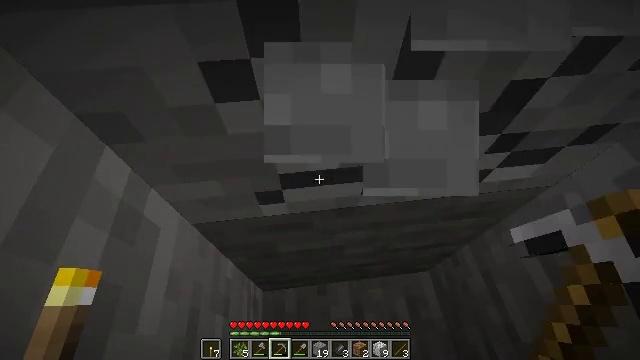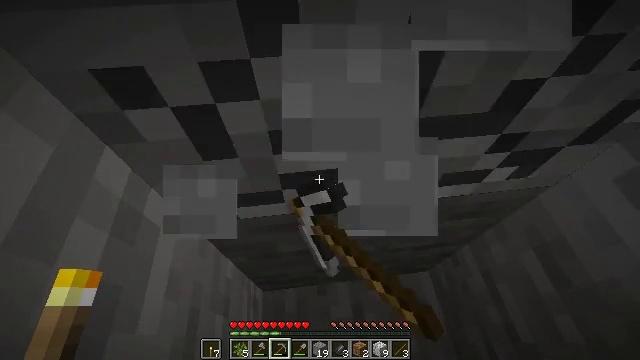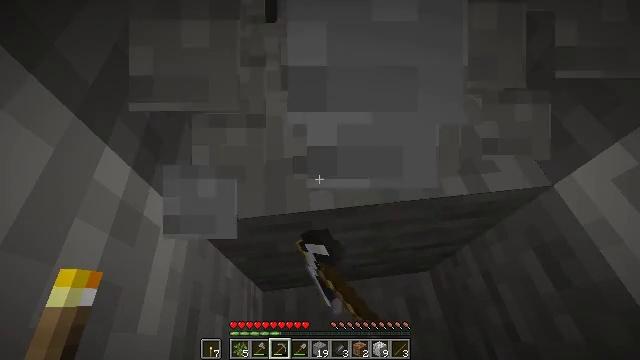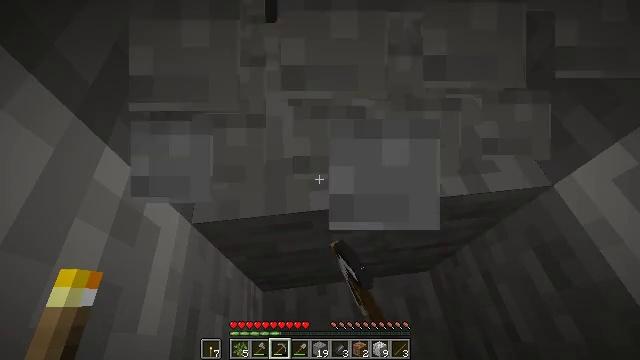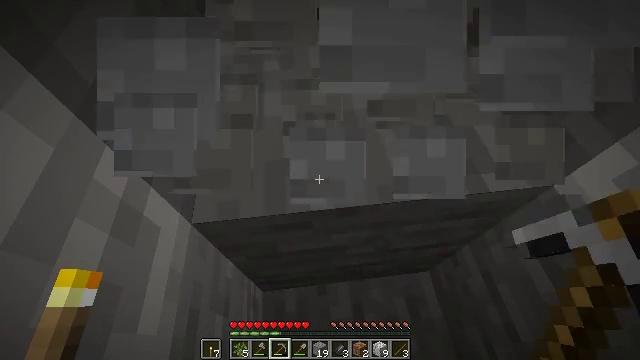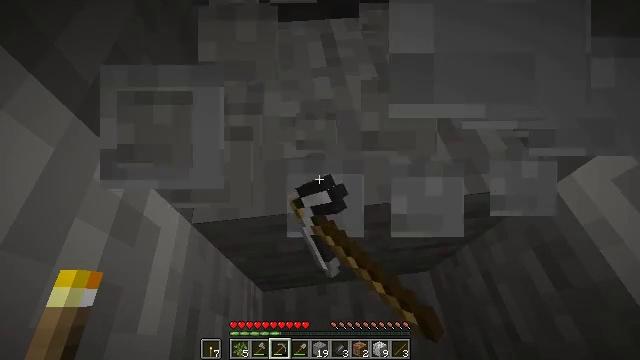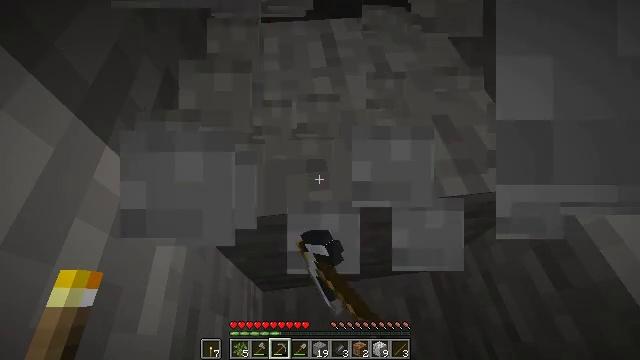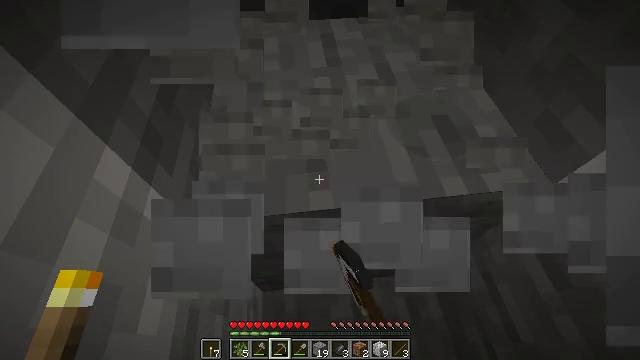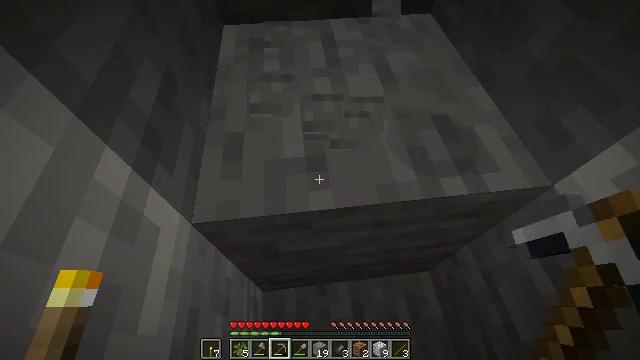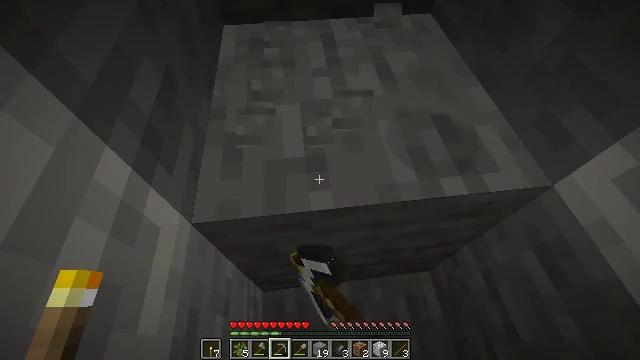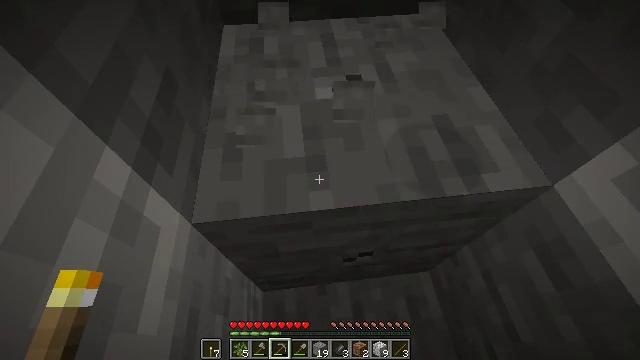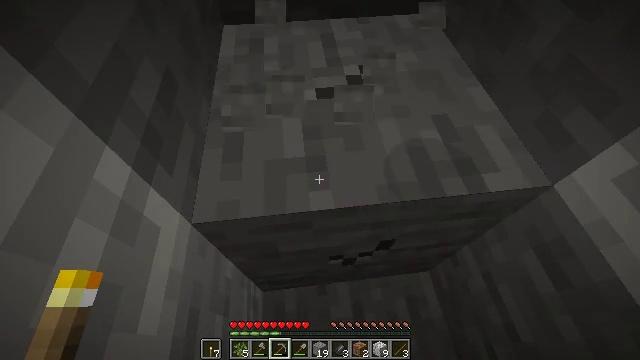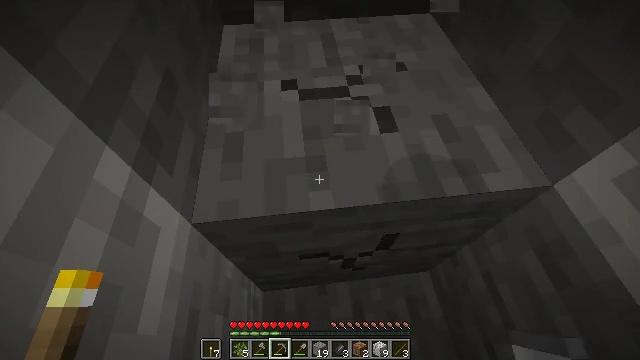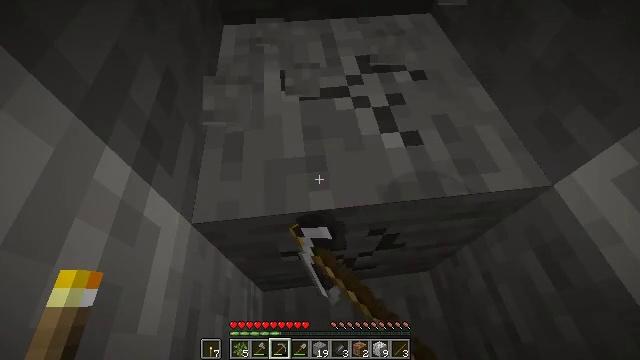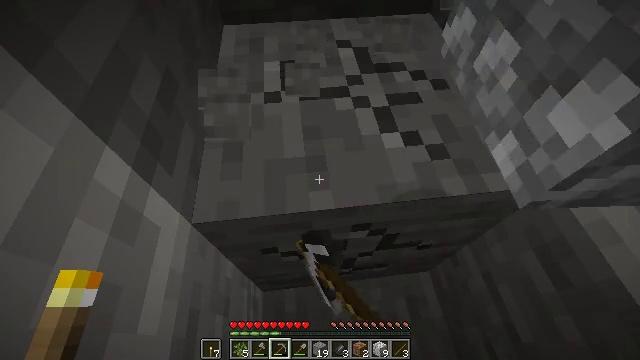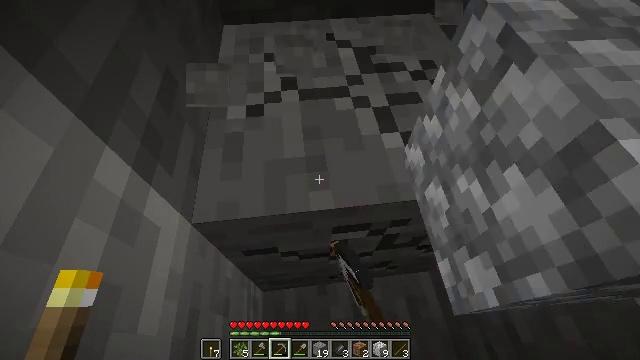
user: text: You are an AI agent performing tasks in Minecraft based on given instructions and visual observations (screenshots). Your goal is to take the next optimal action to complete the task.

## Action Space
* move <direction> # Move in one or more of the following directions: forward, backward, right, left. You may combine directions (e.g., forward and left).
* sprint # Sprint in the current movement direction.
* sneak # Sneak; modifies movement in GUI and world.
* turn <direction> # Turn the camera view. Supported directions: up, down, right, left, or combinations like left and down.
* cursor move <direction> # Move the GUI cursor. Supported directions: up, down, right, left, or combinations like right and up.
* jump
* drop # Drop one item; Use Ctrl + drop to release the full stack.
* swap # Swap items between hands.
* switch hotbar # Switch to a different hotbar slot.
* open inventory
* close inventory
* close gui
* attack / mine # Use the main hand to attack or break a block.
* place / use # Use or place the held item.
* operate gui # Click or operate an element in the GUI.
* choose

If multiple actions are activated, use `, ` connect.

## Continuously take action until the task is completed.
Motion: motion action
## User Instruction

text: Harvest stone in the caves.
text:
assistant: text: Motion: attack / mine
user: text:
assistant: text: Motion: attack / mine
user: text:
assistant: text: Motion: attack / mine
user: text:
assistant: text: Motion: attack / mine
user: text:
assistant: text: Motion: attack / mine
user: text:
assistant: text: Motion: attack / mine
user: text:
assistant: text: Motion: attack / mine
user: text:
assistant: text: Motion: attack / mine
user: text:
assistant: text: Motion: attack / mine
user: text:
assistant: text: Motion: attack / mine
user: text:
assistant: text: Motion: attack / mine
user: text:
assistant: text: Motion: attack / mine
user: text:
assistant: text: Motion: attack / mine
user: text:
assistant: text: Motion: attack / mine
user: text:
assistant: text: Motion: attack / mine
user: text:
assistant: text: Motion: attack / mine
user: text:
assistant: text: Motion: attack / mine
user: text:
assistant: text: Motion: attack / mine
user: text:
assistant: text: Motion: attack / mine
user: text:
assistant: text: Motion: attack / mine
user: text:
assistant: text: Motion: attack / mine
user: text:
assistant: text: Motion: attack / mine
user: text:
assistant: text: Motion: attack / mine
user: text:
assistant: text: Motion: attack / mine
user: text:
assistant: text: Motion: attack / mine
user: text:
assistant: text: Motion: attack / mine
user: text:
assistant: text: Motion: attack / mine
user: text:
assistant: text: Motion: attack / mine
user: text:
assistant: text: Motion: attack / mine
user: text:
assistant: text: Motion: attack / mine